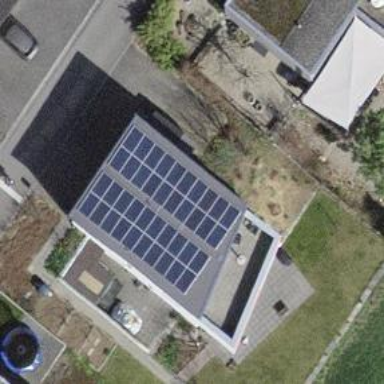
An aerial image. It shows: Solar power generator using photovoltaic method with solar photovoltaic panel types.